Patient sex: F
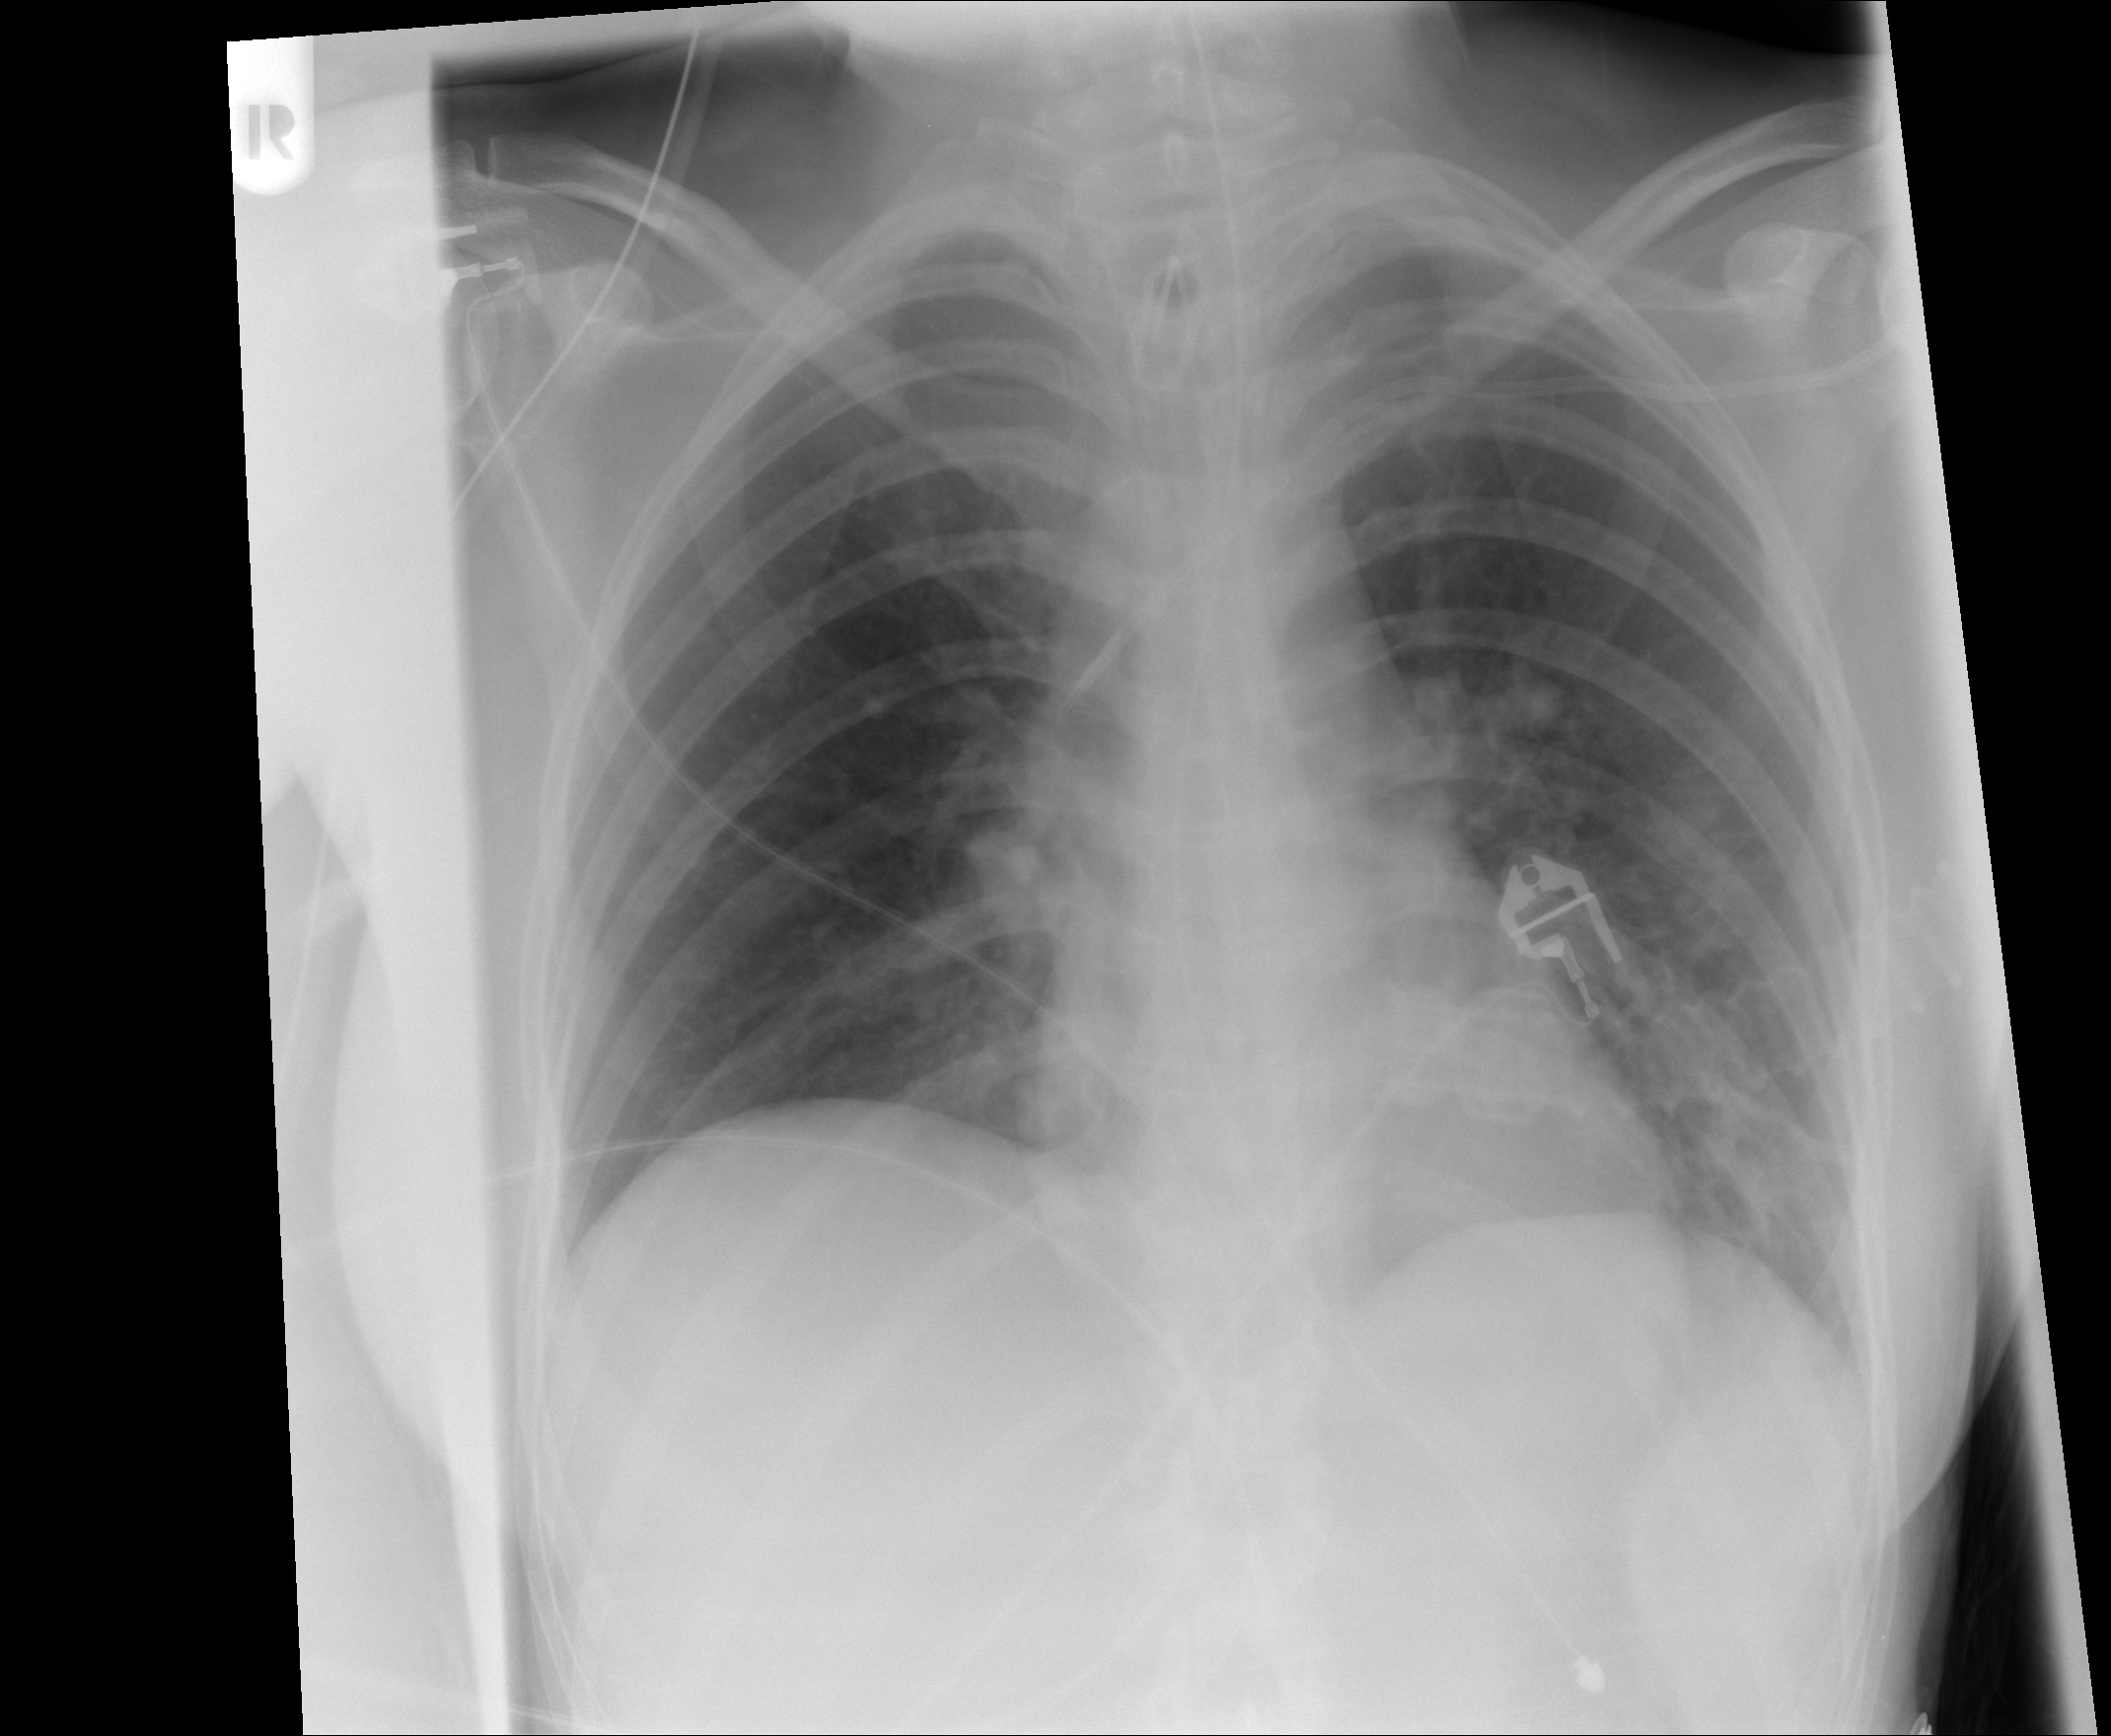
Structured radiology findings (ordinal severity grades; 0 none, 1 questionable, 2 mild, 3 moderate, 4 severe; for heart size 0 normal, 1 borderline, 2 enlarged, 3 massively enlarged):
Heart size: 0
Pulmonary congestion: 0
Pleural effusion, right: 0
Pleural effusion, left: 0
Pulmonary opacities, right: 0
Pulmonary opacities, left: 2
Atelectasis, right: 0
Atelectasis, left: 0